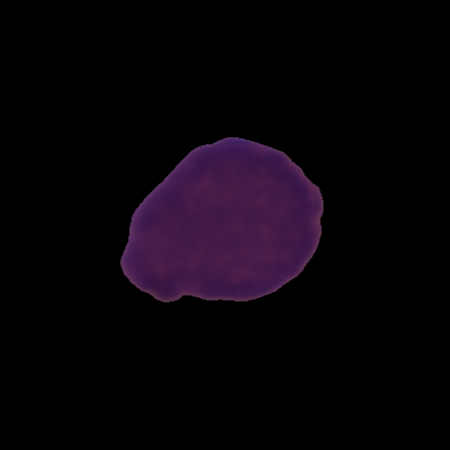
Label: healthy